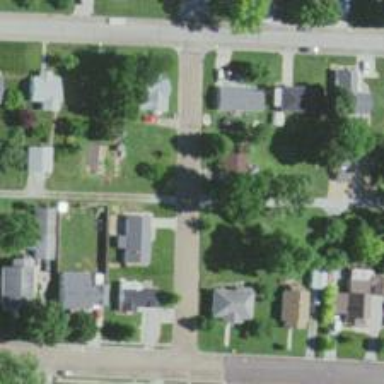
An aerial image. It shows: Alley classified as service road.